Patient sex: M
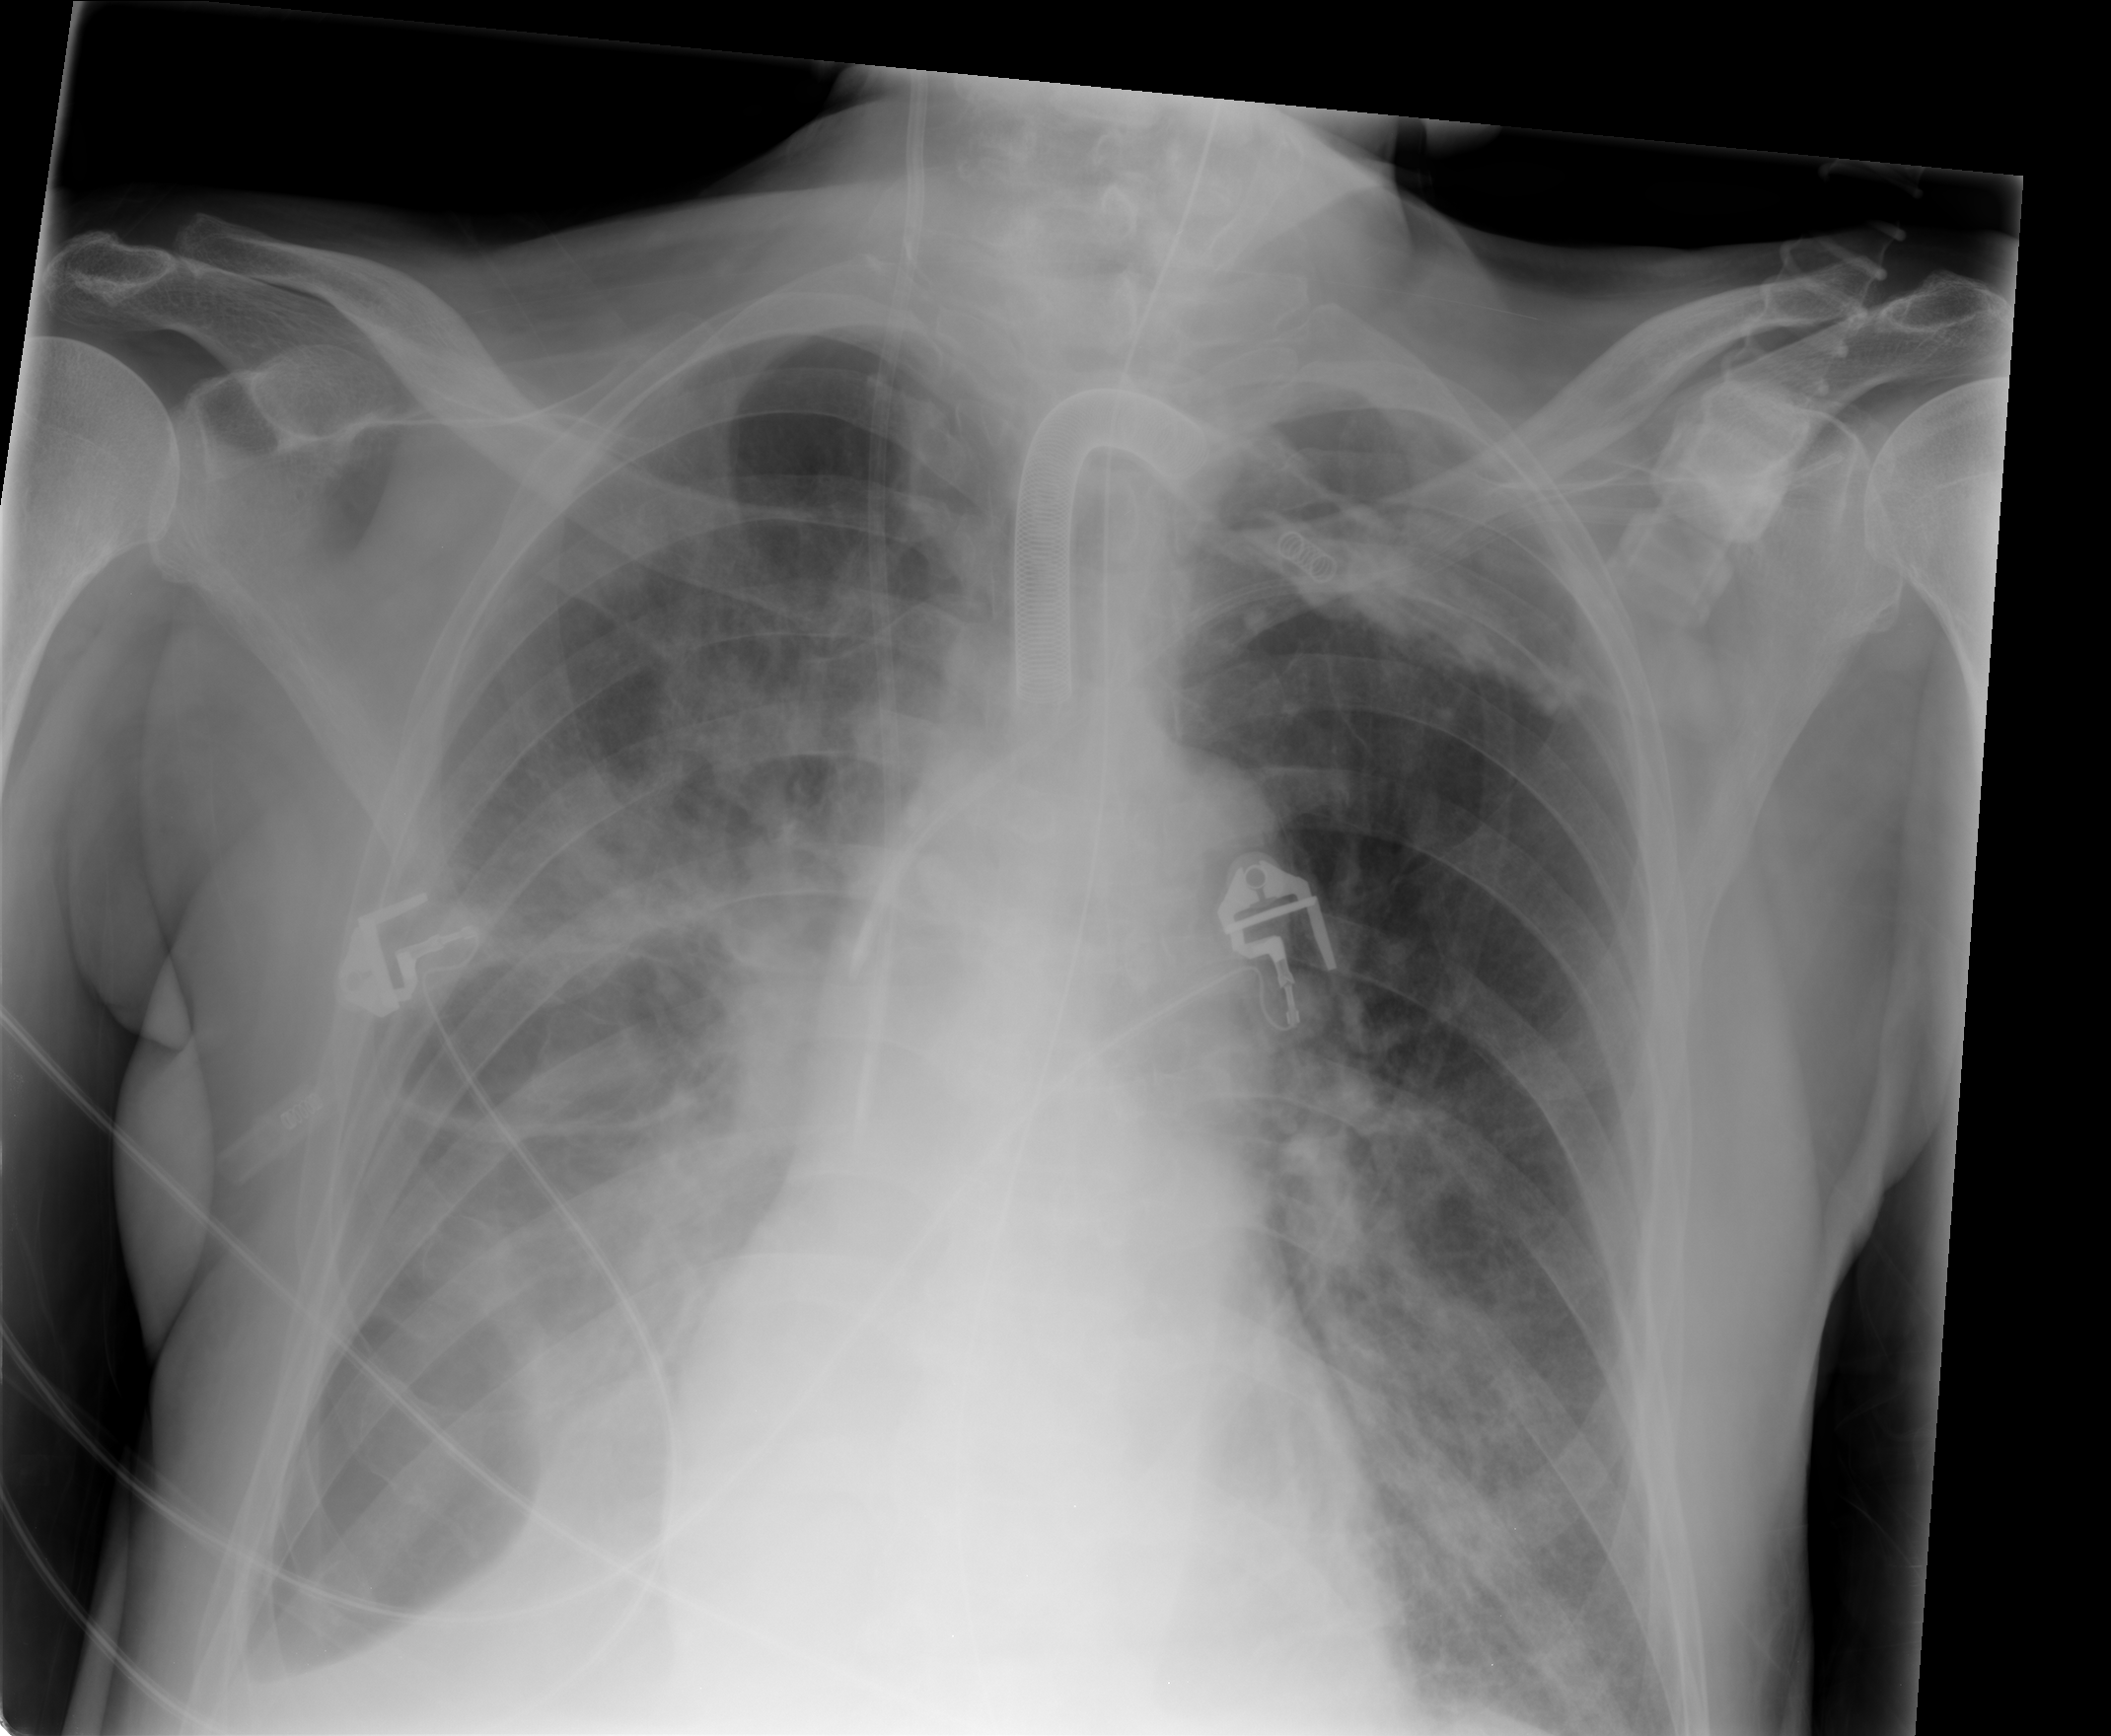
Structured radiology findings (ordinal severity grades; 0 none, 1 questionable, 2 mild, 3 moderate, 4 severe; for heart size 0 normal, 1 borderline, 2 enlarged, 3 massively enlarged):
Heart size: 0
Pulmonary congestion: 2
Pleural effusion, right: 2
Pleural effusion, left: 0
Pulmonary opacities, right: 2
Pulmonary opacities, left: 1
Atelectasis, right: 3
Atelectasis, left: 2